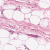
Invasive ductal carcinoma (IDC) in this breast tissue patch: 0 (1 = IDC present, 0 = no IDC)